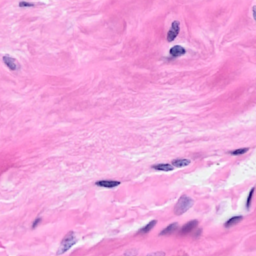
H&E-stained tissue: Breast